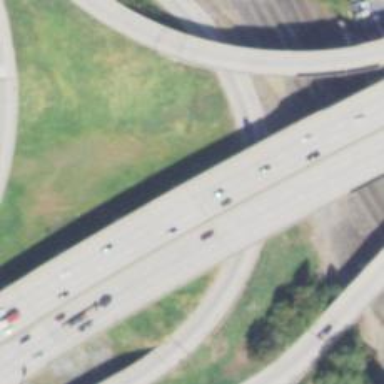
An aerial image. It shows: Motorway bridge.